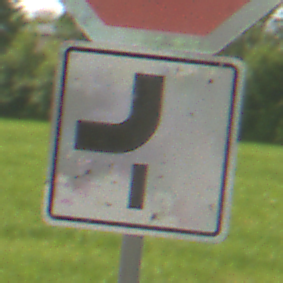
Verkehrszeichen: VerlaufVorfahrtsstrasse7
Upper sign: Stop
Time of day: Midday
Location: Outdoor (RoadRail)
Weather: PartlyCloudy
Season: NotSpecified
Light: Natural